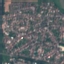
Land use / land cover: Residential